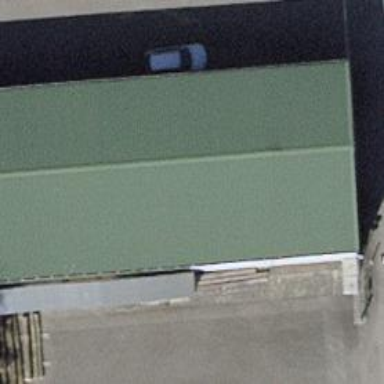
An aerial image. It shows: Commercial building.